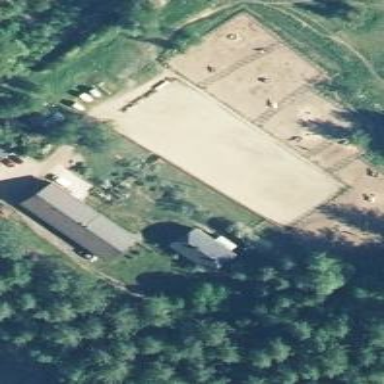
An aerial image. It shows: Farmyard area.